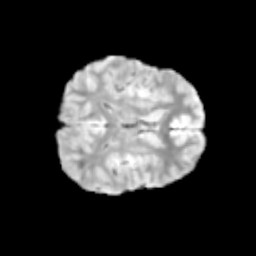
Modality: T2w
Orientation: axial
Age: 9
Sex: female
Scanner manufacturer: siemens
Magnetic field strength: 3 T
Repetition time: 3.8 s
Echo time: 0.07 s